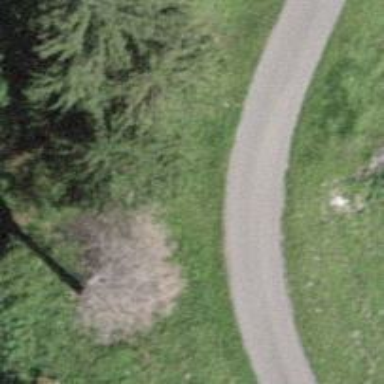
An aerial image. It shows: Unclassified road with asphalt surface. The track type is grade 3.